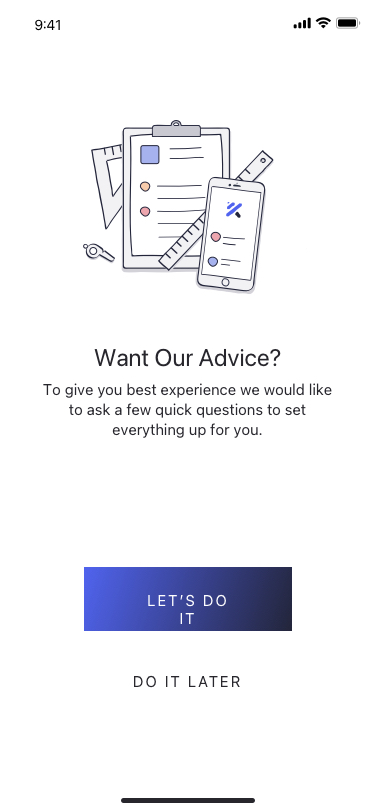
Text in this UI design:
DO IT LATER
To give you best experience we would like to ask a few quick questions to set everything up for you.
Want Our Advice?